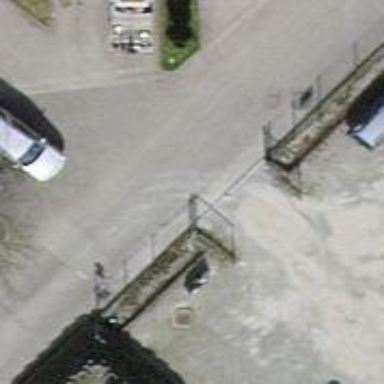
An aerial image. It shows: Gate.